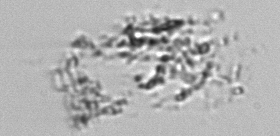
Label: Phaeocystis_debris